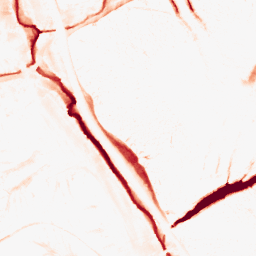
Category: morphological
Decomposition family: tophat
Decomposition parameters: size: 10
mode: black
Upsampling method: sinc_hamming
Upsampling parameters: scale: 2
kernel_size: 8
Upsampling scale: 2